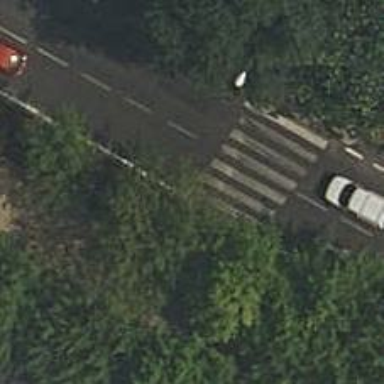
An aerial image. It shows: Uncontrolled zebra crossing on the road.